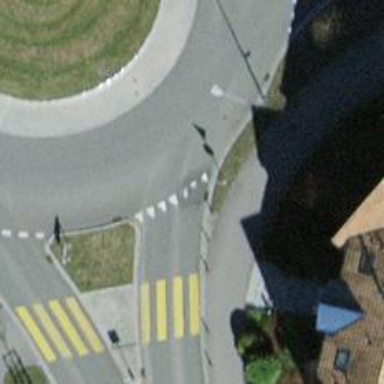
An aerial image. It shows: Road with "give way" sign.